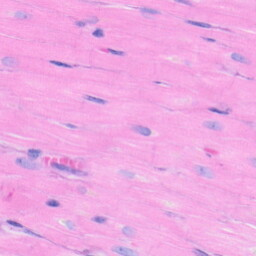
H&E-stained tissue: Heart